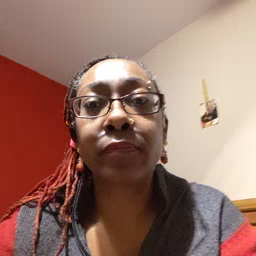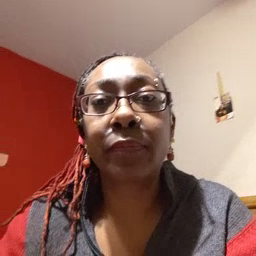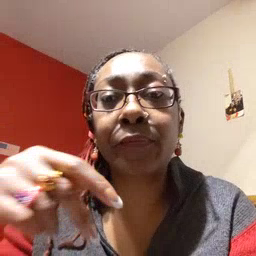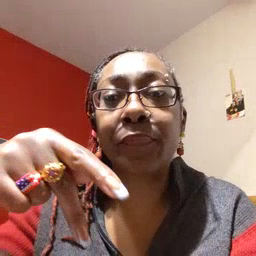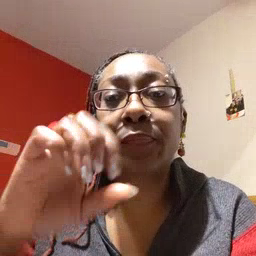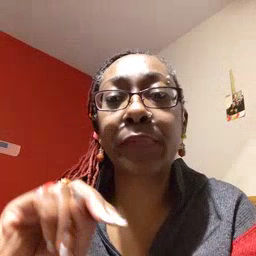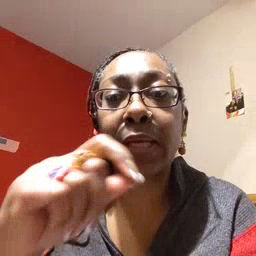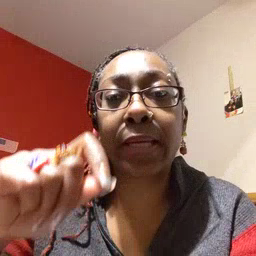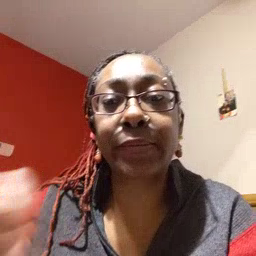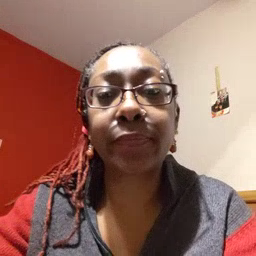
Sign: pen